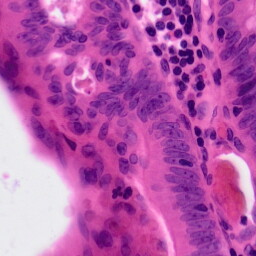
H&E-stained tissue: Colon